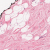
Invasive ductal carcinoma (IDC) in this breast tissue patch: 0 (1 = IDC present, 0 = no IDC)